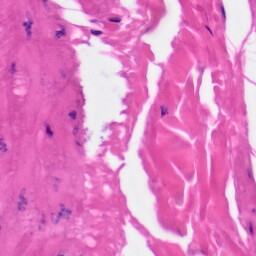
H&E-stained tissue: Skin